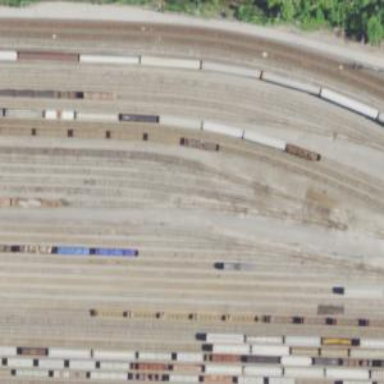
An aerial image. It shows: Railway yard in service.